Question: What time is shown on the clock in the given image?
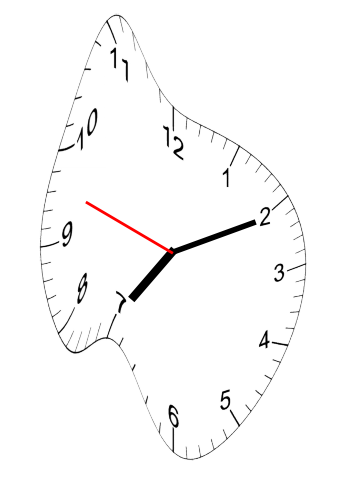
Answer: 07:10:48